Две металлические полуплоскости лежат очень близко друг к другу в одной плоскости. Полуплоскости соединены между собой проводом и изначально незаряжены. Над ними помещается точеный заряд $Q$ как показано на рисунке.
Найдите, какое количество заряда установится на каждой из плоскостей.
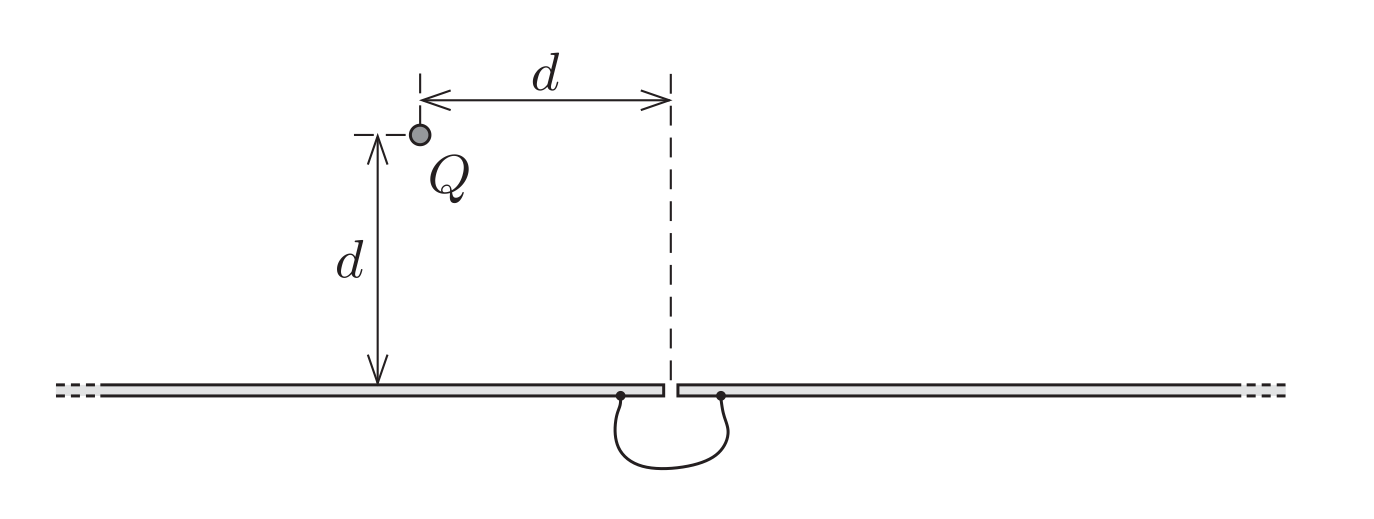
Ответ: $-Q/4$ на левой и $+Q/4$ на правой.
Темы:
T, ★★, Электростатика, Потенциал, Электромагнетизм, 200 задач, Индуцированный заряд